Field crop: tomato
Growth stage: 2
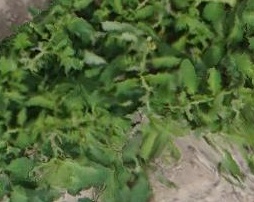
Species: tomato